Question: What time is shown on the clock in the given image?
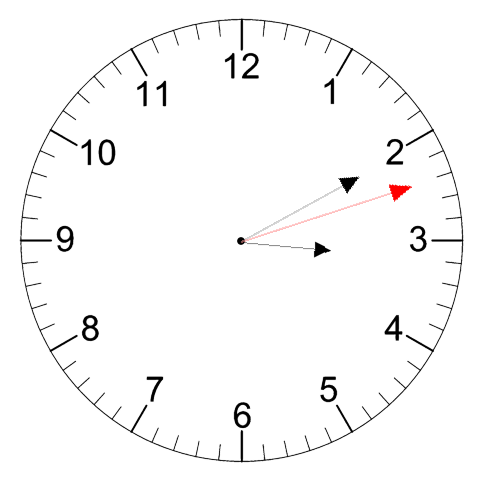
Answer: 03:10:12